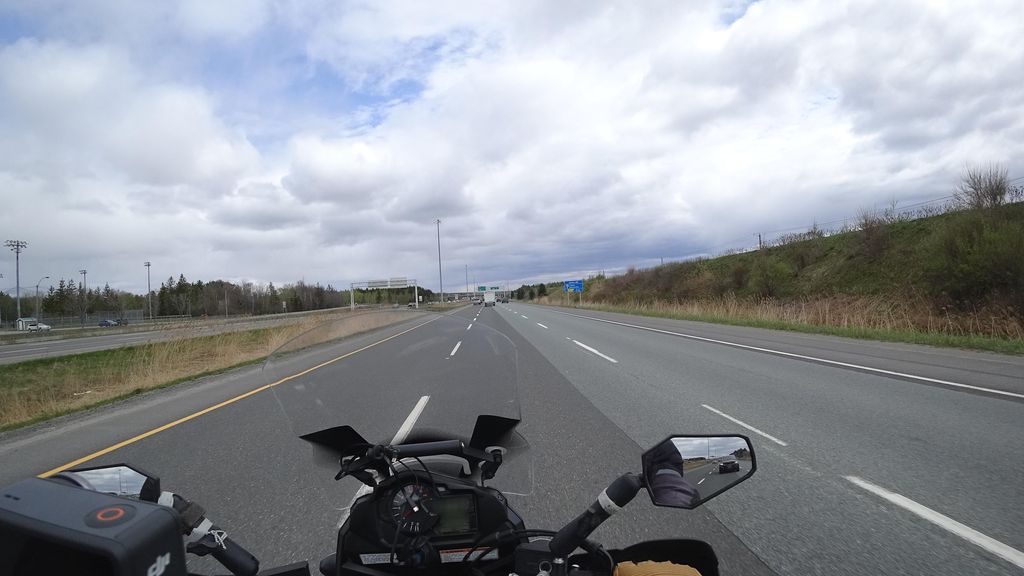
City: quebec_city